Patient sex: M
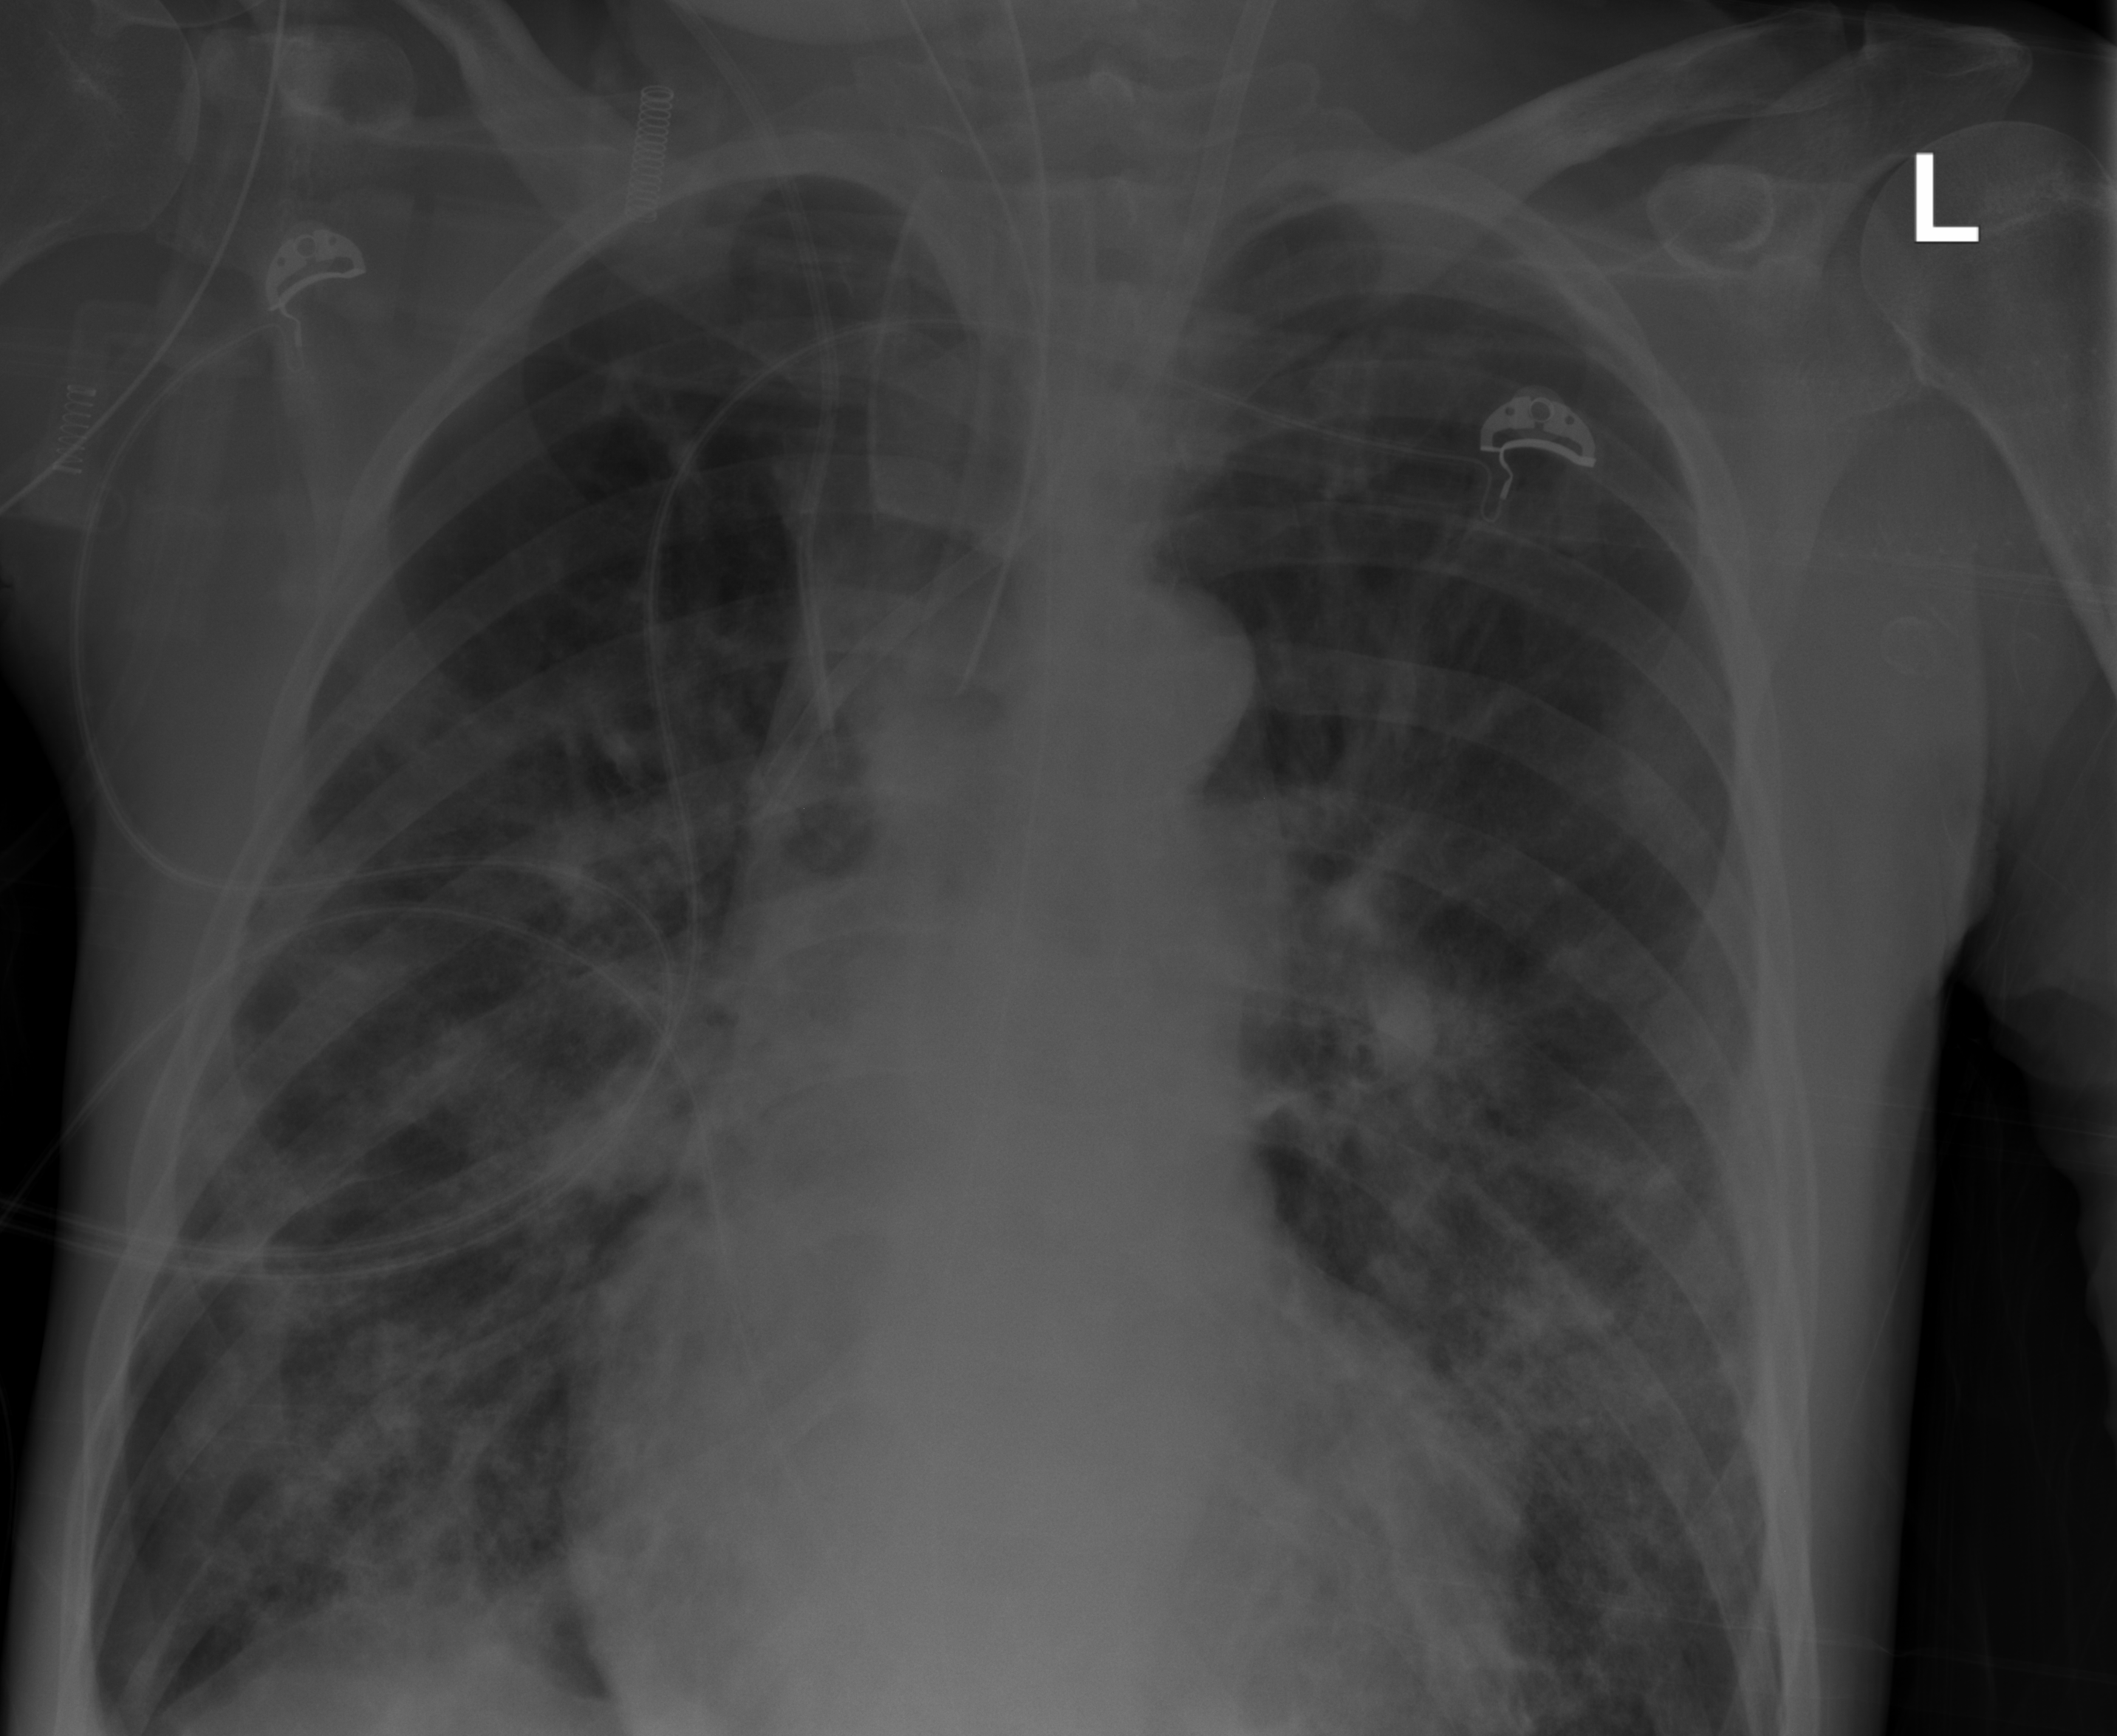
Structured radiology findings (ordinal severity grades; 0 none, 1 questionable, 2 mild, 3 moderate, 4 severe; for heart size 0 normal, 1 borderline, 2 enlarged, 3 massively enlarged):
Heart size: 2
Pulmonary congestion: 0
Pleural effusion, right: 0
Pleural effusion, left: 0
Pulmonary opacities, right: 3
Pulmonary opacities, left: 3
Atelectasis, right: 2
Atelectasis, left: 2